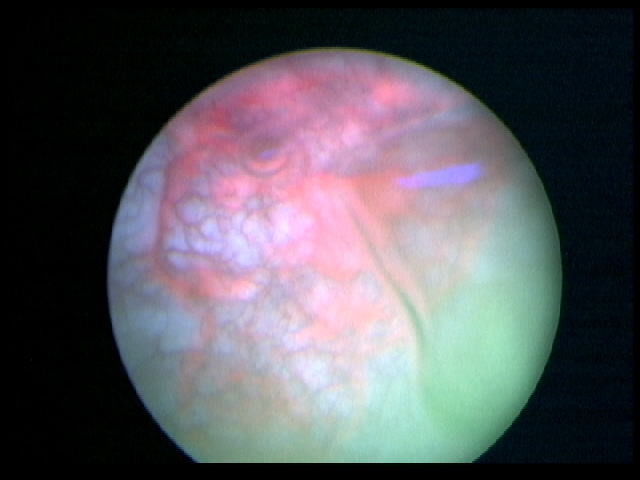
Modality: BLC
Class: Malignant
Subclass: CIS
Lesion: L2
Stage: Tis
Morphology: Non-papillary
Bladder cancer association: Yes